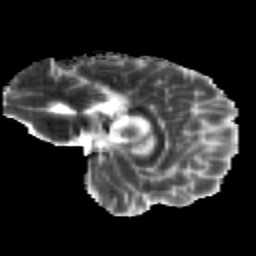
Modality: MD
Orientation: sagittal
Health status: healthy
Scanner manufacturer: siemens
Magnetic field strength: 3 T
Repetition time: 12 s
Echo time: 0.092 s